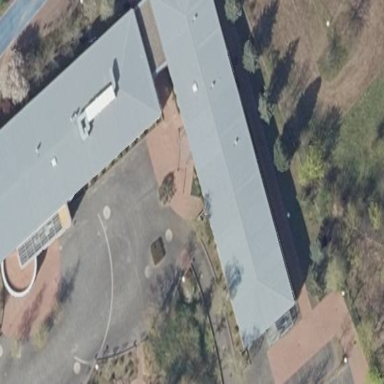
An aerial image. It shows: School building.